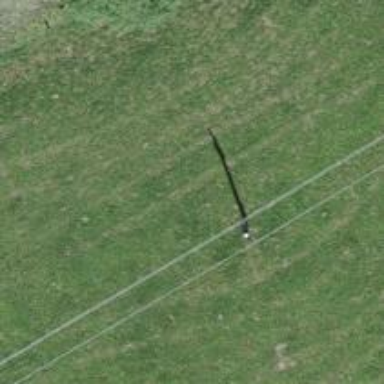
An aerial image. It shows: Power pole.